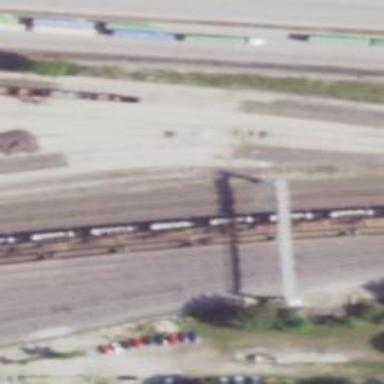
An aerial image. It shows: Railway track.